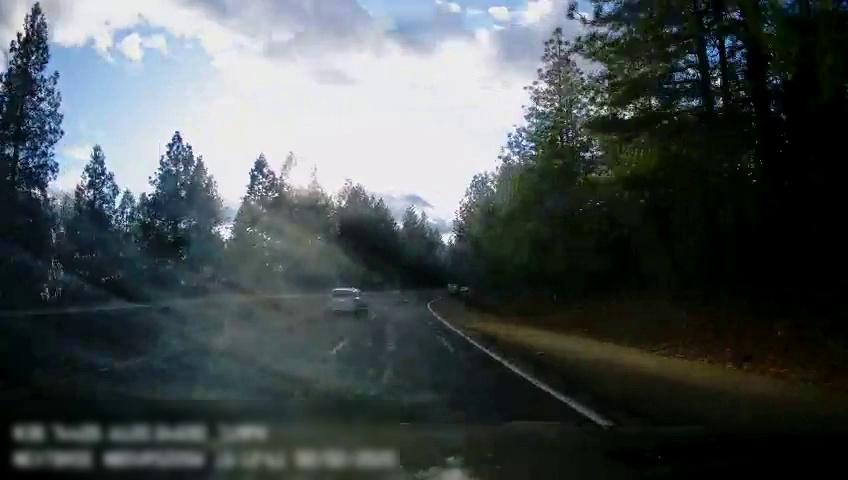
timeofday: Day
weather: Sunny
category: Drivable Space
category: Vehicles | Van
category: Vehicles | Car
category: Lanes | Alternate Lane
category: Lanes | Current Lane
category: Lanes | Alternate Lane